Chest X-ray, AP view. Patient: 48 years old, sex M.
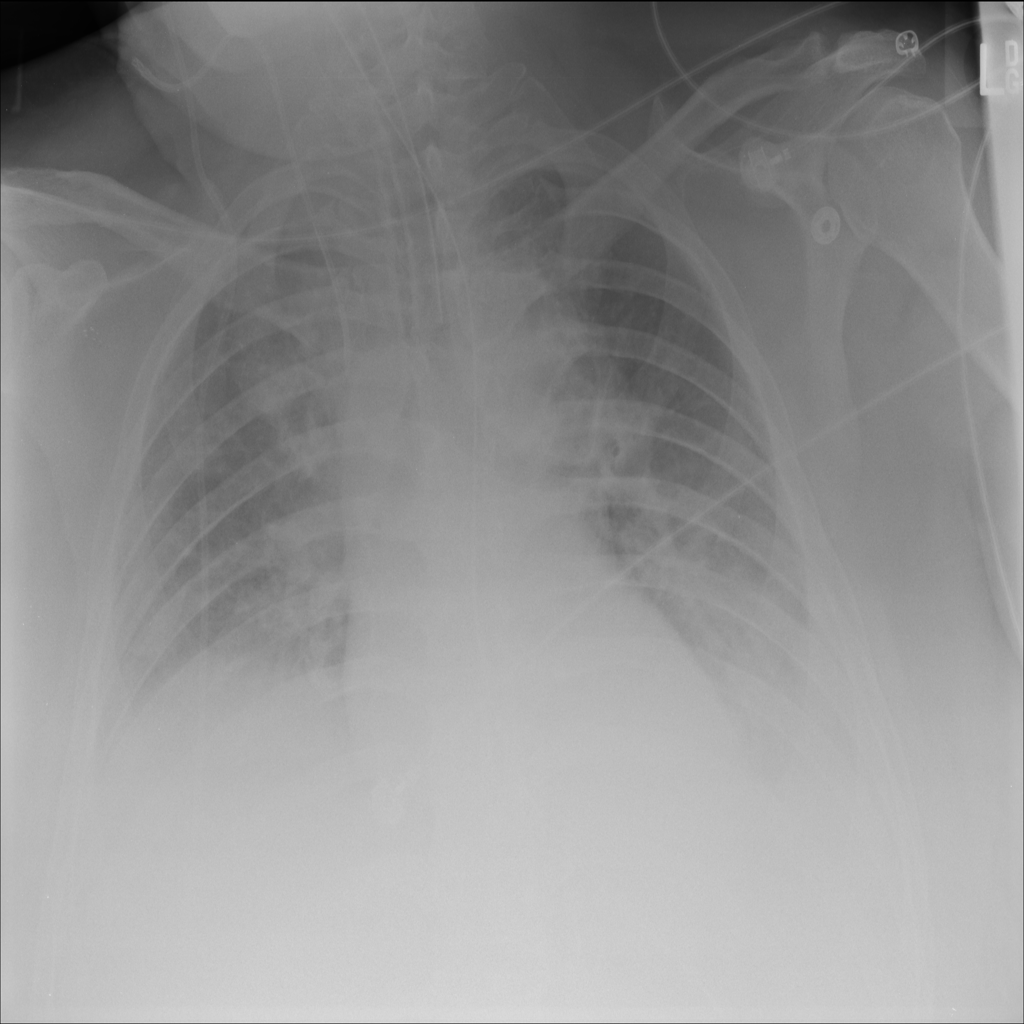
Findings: Effusion